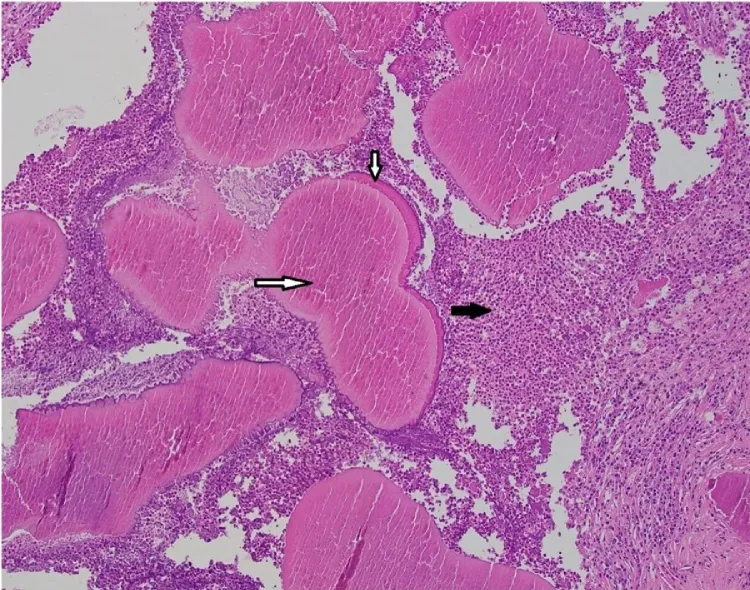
Gram stain. . Multiple colonies of radiating filamentous organisms (horizontal white arrow) with peripheral rim of splendor hoeppli phenomenon (vertical white arrow) surrounded by dense neutrophilic infiltrate (black arrow).
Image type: pathology (gram)